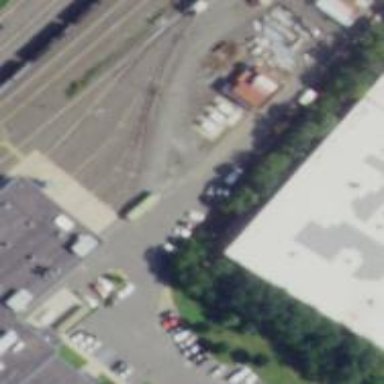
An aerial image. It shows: Light rail yard.